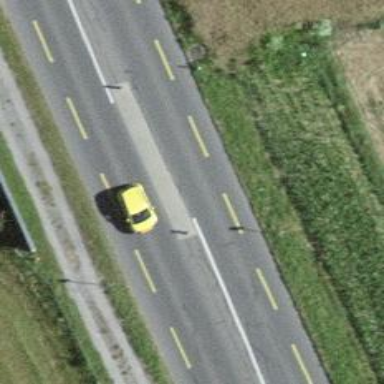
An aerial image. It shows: Primary highway with asphalt surface. There is separate cycle lane and sidewalk.